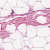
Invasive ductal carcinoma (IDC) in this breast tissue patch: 0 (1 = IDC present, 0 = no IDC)